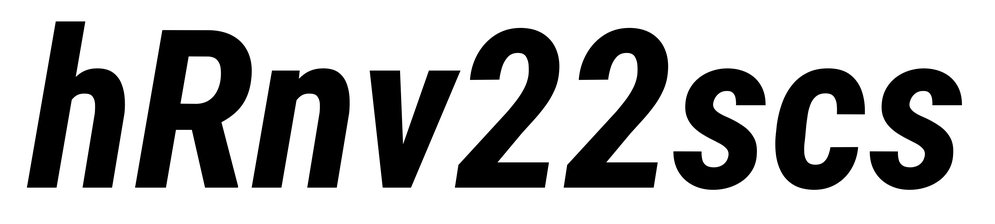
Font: Roboto-Italic_Condensed_Bold_Italic